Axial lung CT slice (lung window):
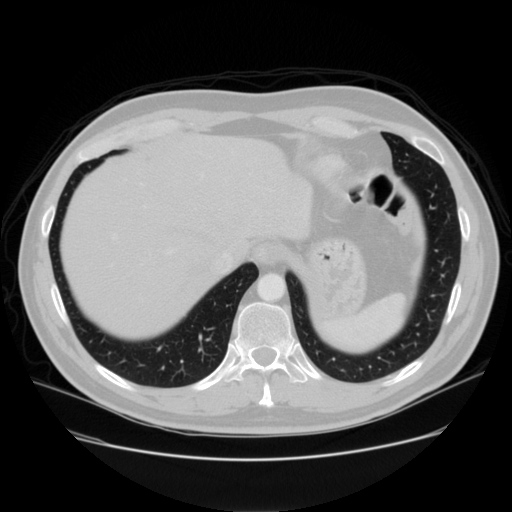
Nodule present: no